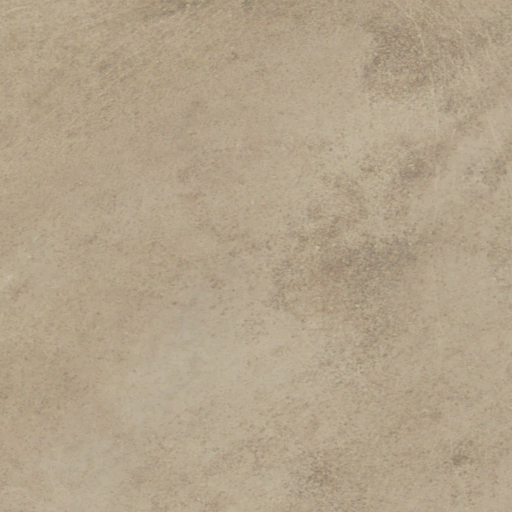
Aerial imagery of depression(s) in Wyoming named Castle Basin containing only shrub